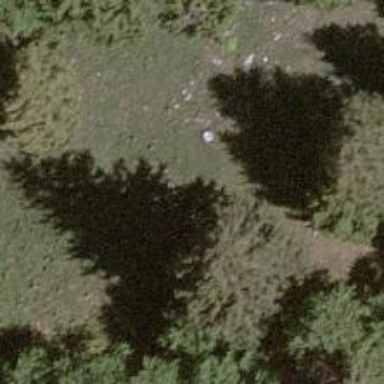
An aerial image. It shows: Single tag "natural: tree."